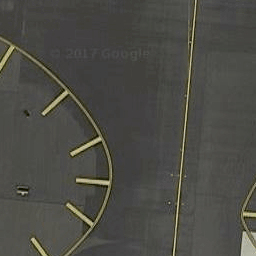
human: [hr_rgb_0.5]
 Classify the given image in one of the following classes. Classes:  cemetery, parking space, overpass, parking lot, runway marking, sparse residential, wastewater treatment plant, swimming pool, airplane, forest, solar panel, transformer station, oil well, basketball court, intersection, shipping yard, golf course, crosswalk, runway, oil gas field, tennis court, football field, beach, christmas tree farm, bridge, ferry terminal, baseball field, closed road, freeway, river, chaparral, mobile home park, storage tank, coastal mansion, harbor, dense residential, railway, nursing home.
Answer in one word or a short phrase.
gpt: runway marking